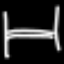
Label: bed